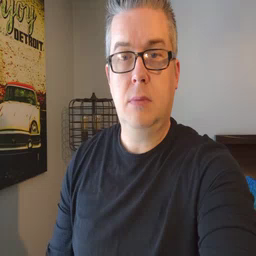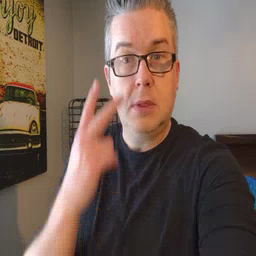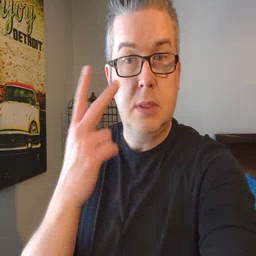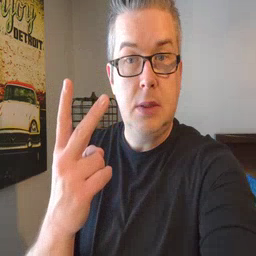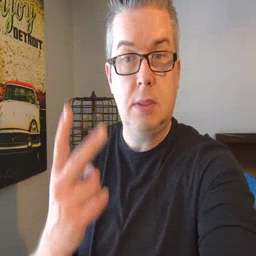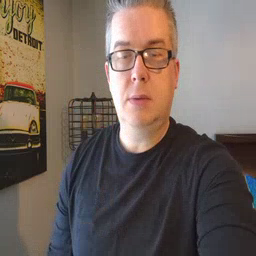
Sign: see